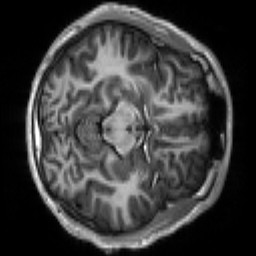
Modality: T1w
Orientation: axial
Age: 19
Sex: male
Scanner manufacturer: siemens
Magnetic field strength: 3 T
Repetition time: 2.3 s
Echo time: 0.00267 s